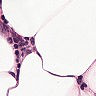
Metastatic tissue present: no